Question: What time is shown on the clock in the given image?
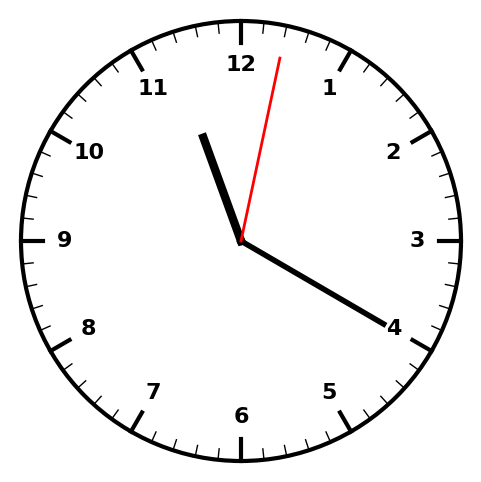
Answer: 11:20:02